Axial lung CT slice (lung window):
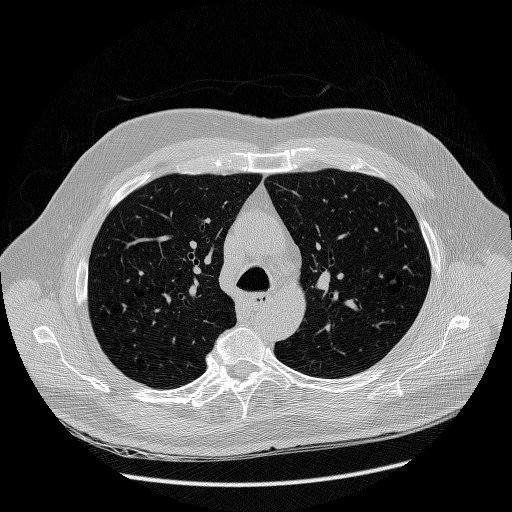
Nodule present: no